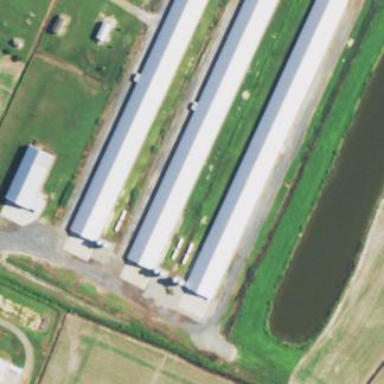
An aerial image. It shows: Farm auxiliary building.